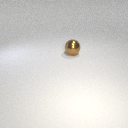
large brown metal sphere